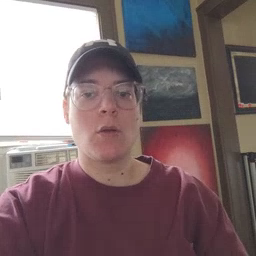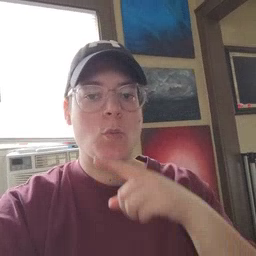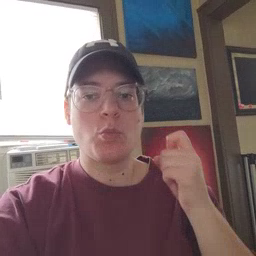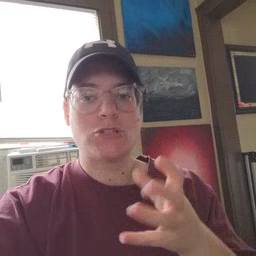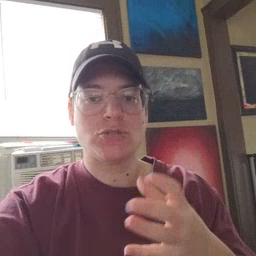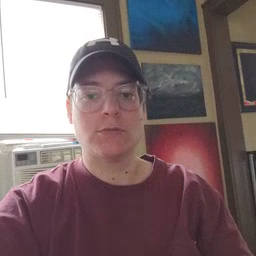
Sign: dryer